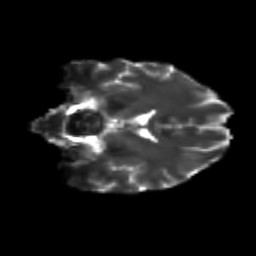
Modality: T2w
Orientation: coronal
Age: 25
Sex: female
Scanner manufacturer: siemens
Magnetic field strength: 3 T
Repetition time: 3.5 s
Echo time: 0.113 s